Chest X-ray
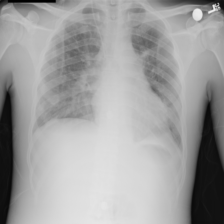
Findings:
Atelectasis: negative
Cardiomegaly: negative
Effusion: positive
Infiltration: negative
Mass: negative
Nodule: negative
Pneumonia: negative
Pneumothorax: negative
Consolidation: negative
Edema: negative
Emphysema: negative
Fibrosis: negative
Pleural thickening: negative
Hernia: negative